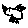
Label: bird